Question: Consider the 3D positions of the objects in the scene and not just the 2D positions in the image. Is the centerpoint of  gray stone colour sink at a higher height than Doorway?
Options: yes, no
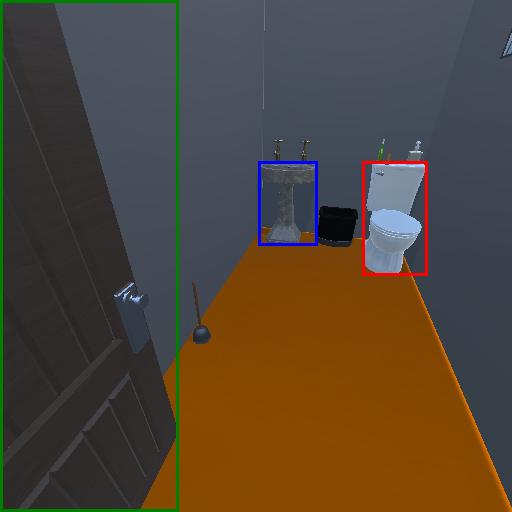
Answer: yes